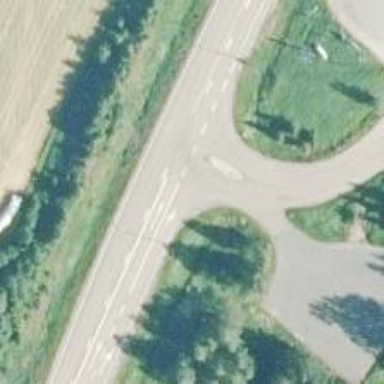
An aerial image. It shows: Road with "give way" sign.